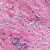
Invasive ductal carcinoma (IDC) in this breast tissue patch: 1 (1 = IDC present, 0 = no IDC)